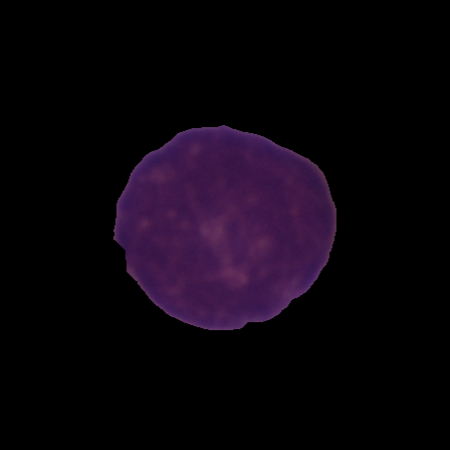
Label: cancer